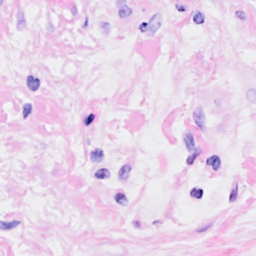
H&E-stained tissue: Breast